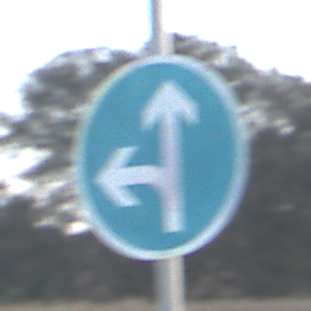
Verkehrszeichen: VorgeschriebeneFahrtrichtungGeradeausOderLinks
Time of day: SunriseSunset
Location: Outdoor (Nature)
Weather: Clear
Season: Winter
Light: Natural